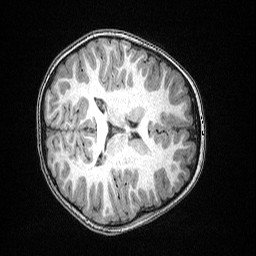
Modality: T1w
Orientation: axial
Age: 79
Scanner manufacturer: siemens
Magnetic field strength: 3 T
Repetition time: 2.5 s
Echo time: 0.00347 s